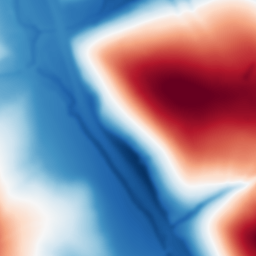
Category: multiscale
Decomposition family: dog_multiscale
Decomposition parameters: sigma_ratio: 2
n_scales: 6
base_sigma: 2
Upsampling method: quadratic
Upsampling parameters: scale: 2
Upsampling scale: 2